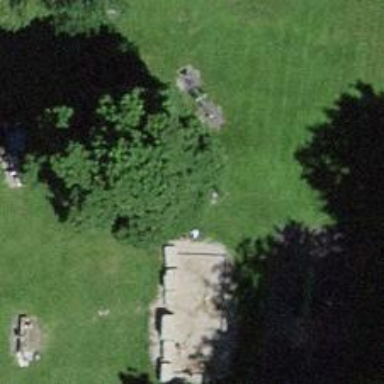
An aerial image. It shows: Brown bench.